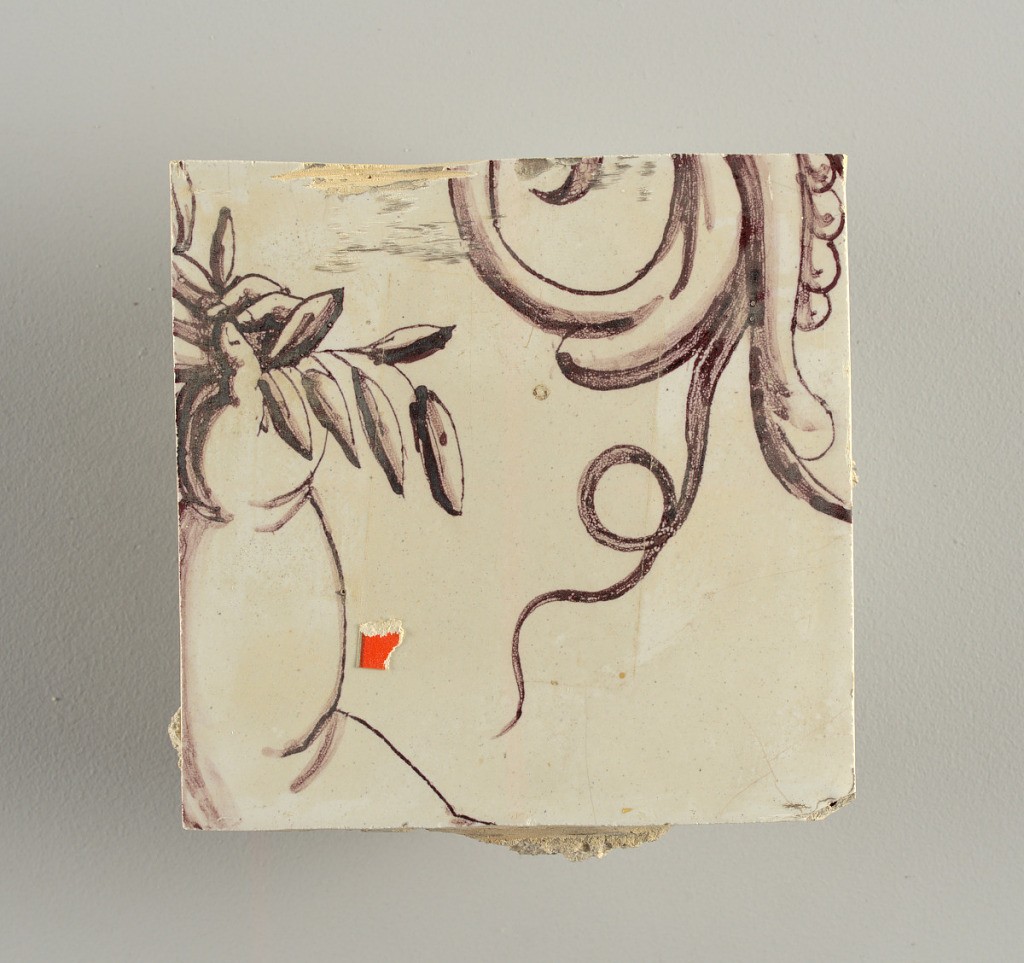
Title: Wall facing
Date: ca. 1725
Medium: tin-glazed earthenware, underglaze
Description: Running design for a frieze or a dado, composed of scrolls of foliage and strapwork, and four repeating motifs--a seated woman in a small upright oval medallion, a putto seated on a rocailled base, and strapwork in axial pattern.  The various panels, A to F, show various repeats of the same design, all being five tiles high and a varying number of tiles wide.